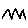
Label: zigzag